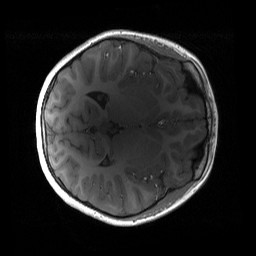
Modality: T1w
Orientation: axial
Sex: female
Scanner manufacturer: siemens
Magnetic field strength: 3 T
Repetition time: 1.9 s
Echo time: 0.00243 s